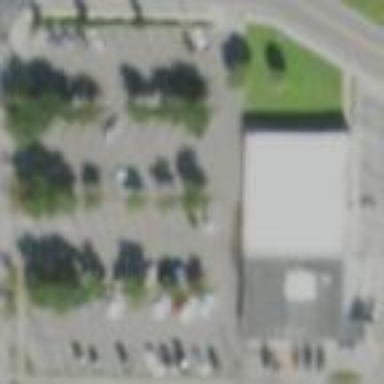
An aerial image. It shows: Commercial area located in city block.